Field crop: maize
Growth stage: 2
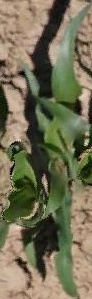
Species: maize